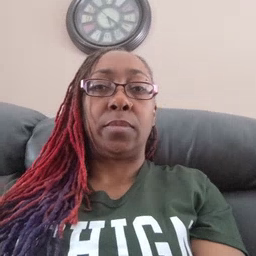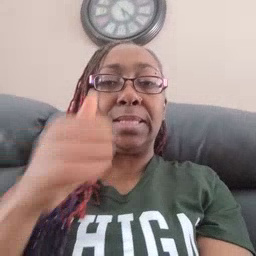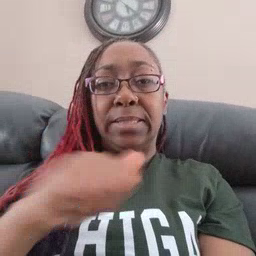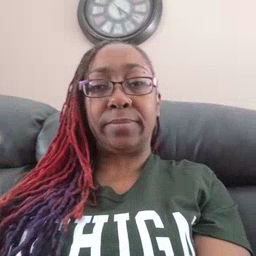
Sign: any